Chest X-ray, PA view. Patient: 59 years old, sex F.
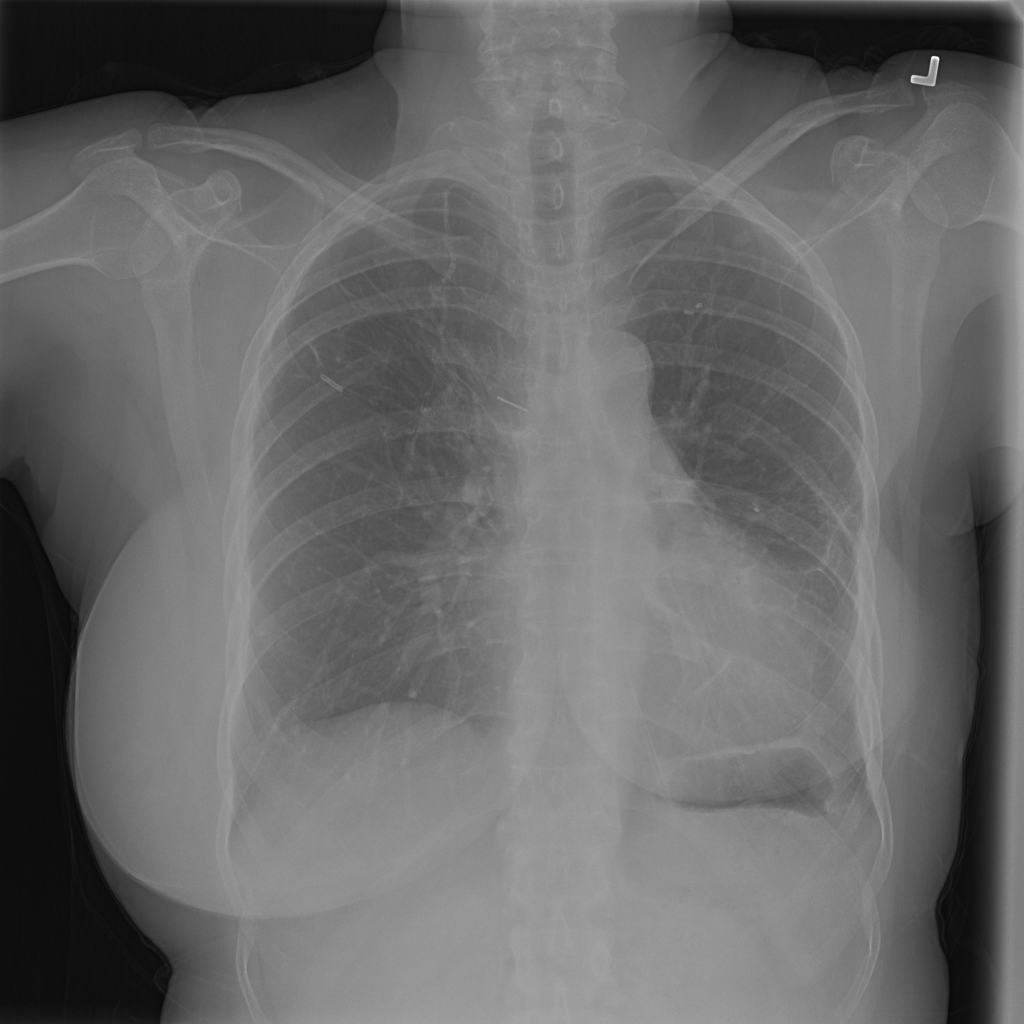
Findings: Infiltration